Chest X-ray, AP view. Patient: 53 years old, sex M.
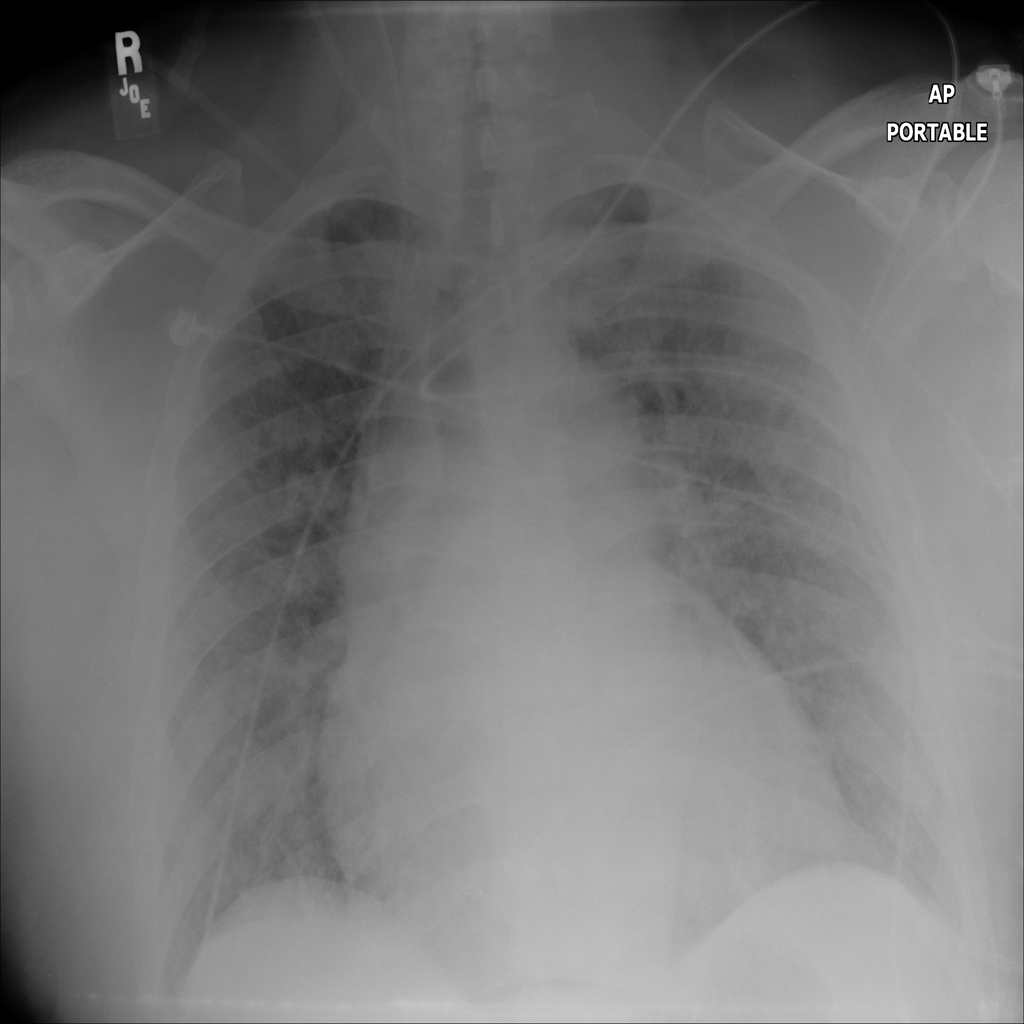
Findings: No Finding